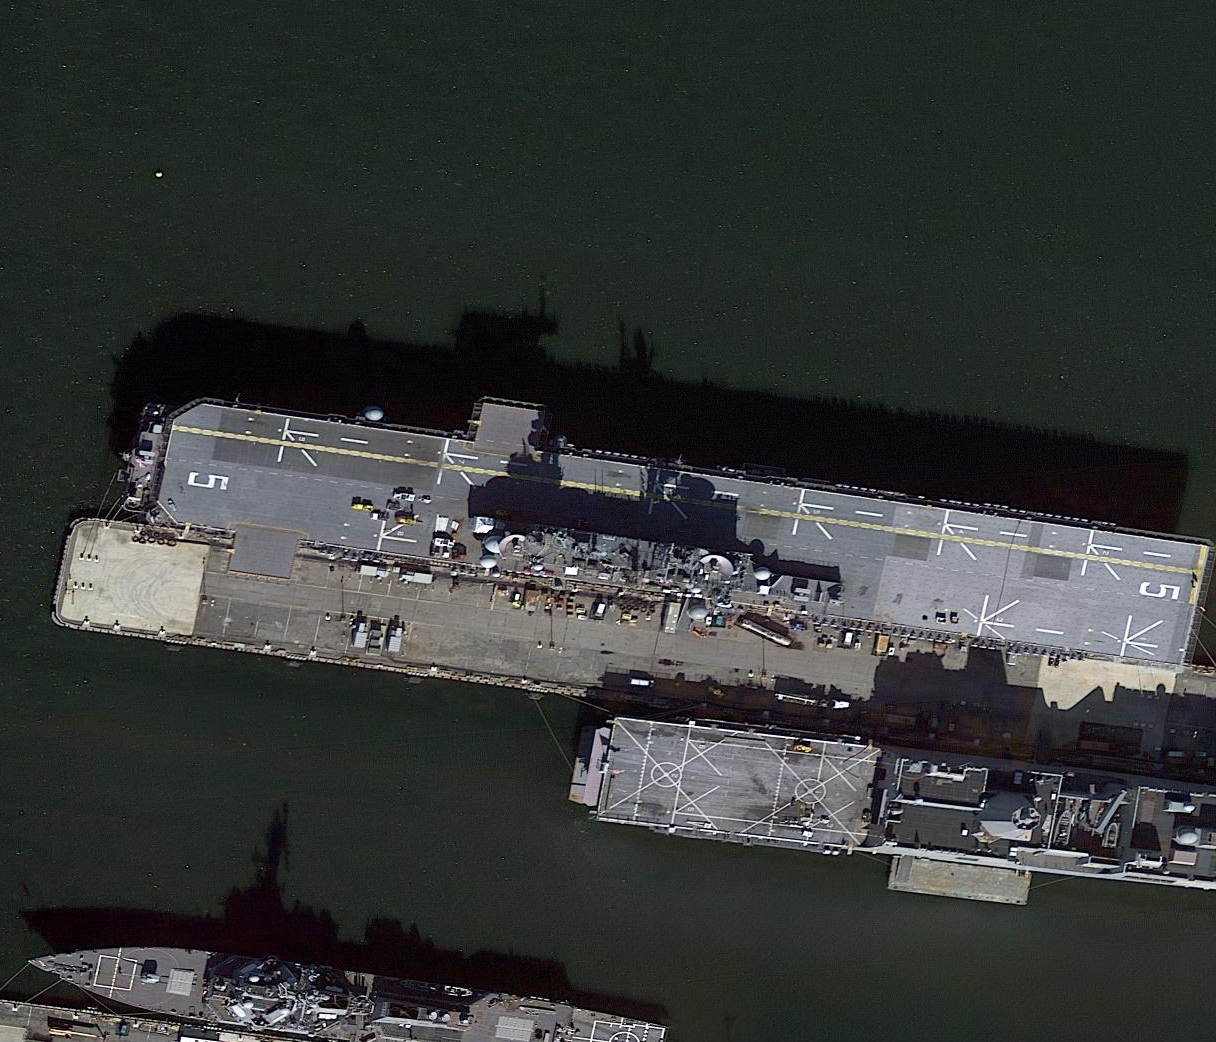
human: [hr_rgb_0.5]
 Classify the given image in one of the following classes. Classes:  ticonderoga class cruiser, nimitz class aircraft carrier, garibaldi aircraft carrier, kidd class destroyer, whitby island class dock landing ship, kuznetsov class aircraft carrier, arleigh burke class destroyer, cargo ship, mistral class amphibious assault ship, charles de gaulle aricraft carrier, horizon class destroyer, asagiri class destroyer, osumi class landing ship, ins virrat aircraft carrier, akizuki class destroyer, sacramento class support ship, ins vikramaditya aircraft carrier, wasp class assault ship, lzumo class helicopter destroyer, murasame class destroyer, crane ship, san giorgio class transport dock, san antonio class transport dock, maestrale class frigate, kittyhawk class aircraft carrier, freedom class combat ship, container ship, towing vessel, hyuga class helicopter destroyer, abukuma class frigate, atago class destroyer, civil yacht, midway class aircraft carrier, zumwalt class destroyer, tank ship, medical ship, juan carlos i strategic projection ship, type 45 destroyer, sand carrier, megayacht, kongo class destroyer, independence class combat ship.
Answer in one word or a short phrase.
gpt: Wasp class assault ship